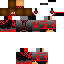
A male skeleton skin with dark skin, wearing brown helmet dressed in a red armor chest and red pants, featuring a closed mouth.